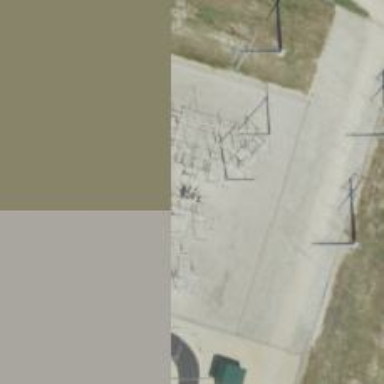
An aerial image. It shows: Switch used for power control.